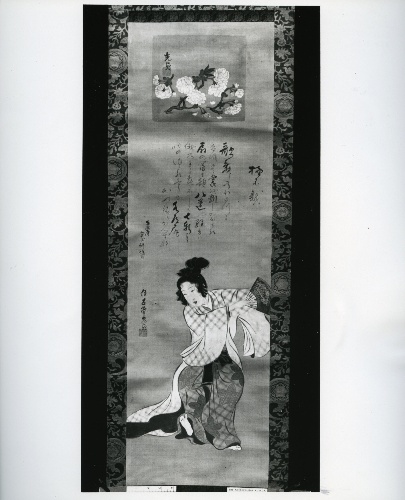
Artist: Suga Mitsusada
Artist bio: 1738–1806
Date: 18th–19th century
Object type: Hanging scroll
Classification: Paintings
Medium: Hanging scroll; ink and color on silk
Culture: Japan
Period: Edo period (1615–1868)
Dimensions: 40 x 12 3/16 in. (101.6 x 30.9 cm)
Department: Asian Art
Credit line: Charles Stewart Smith Collection, Gift of Mrs. Charles Stewart Smith, Charles Stewart Smith Jr., and Howard Caswell Smith, in memory of Charles Stewart Smith, 1914
Accession year: 1914
Repository: Metropolitan Museum of Art, New York, NY
Tags: Women|Flowers